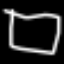
Label: square